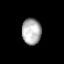
Tissue: prostate
Cell type: Endothelial cells
Senescence score: 0.6901
Nuclear area (px): 498
Mean DAPI intensity: 174.44